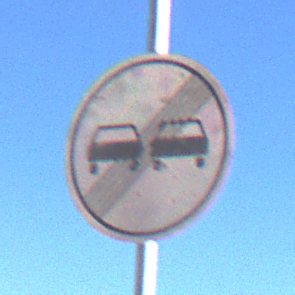
Verkehrszeichen: EndeUeberholverbot
Umgebung: Outdoor, RoadRail
Tageszeit: MorningAfternoon
Wetter: Clear
Licht: Natural
Jahreszeit: NotSpecified
Kontrast: HighContrast